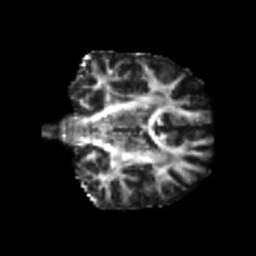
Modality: FA
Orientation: coronal
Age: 21
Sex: male
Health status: healthy
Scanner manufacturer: philips
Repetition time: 7.391 s
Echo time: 0.08599 s